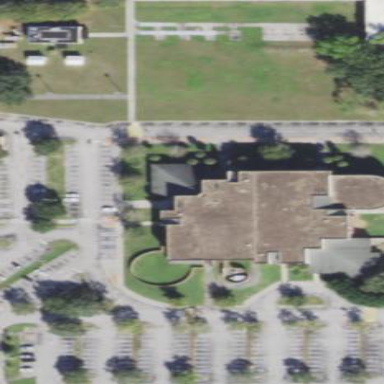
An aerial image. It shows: View of university building.